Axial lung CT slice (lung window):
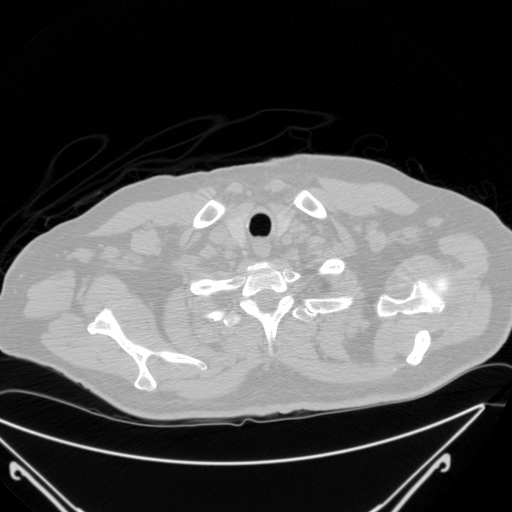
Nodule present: no